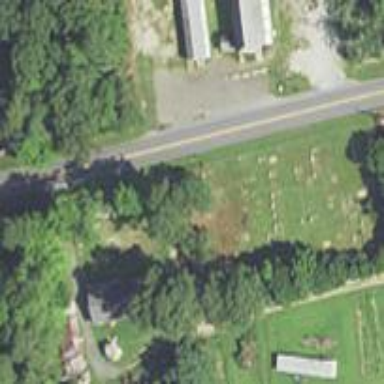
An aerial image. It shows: Cemetery.